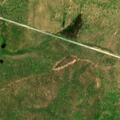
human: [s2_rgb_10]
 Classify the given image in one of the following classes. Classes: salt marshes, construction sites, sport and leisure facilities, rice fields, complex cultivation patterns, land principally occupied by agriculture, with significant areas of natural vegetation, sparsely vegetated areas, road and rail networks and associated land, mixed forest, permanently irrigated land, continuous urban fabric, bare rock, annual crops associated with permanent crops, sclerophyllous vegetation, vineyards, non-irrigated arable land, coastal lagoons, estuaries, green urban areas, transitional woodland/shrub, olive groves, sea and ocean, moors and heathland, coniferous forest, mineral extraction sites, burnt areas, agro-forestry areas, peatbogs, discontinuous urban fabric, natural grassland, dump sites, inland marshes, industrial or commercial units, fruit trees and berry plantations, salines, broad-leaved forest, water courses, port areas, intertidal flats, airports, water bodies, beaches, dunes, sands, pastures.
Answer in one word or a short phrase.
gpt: continuous urban fabric